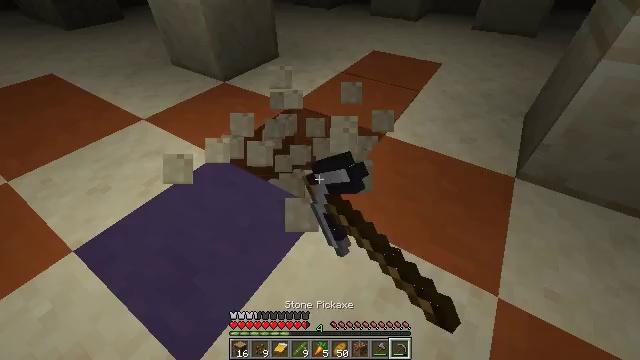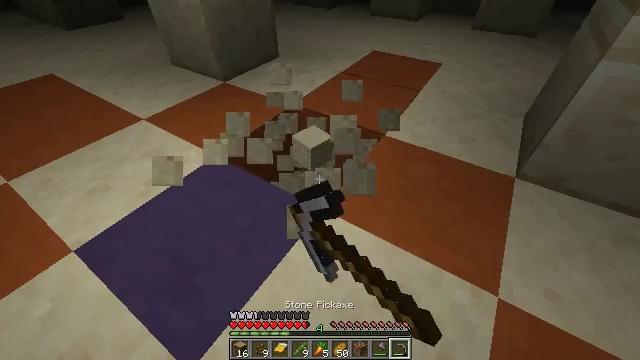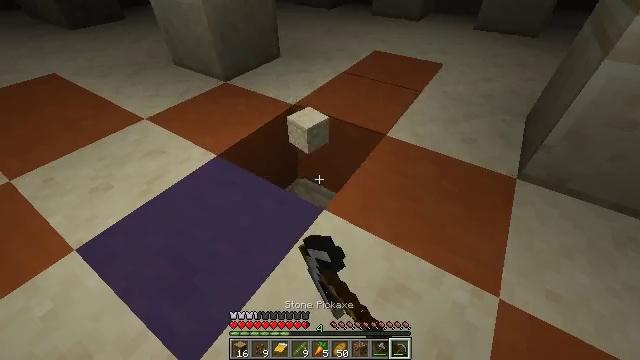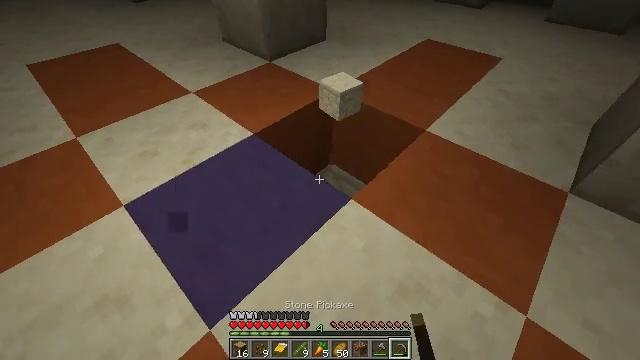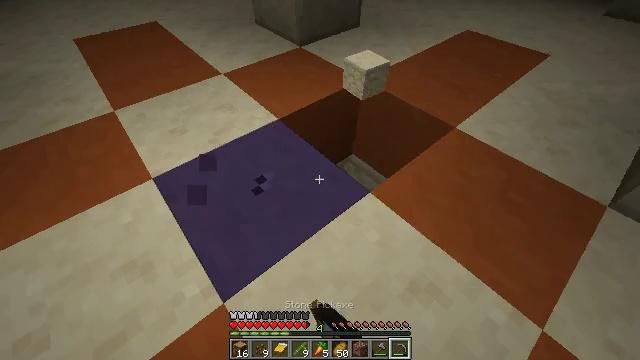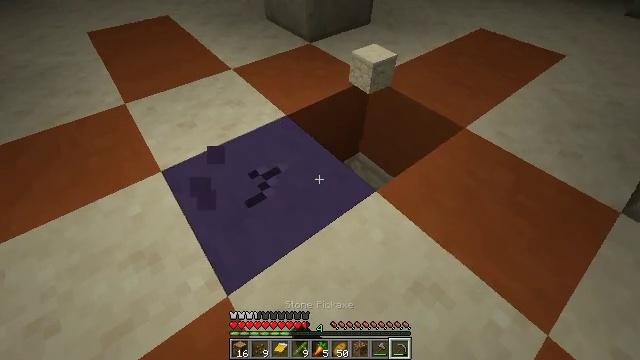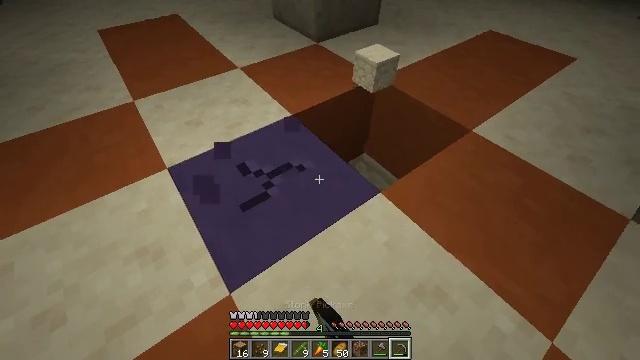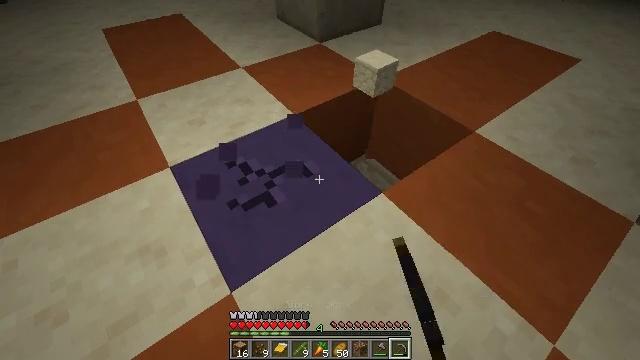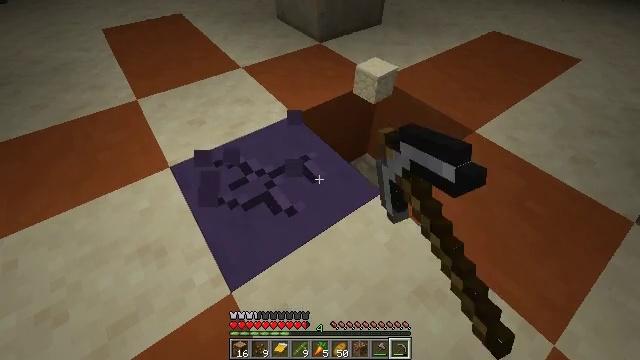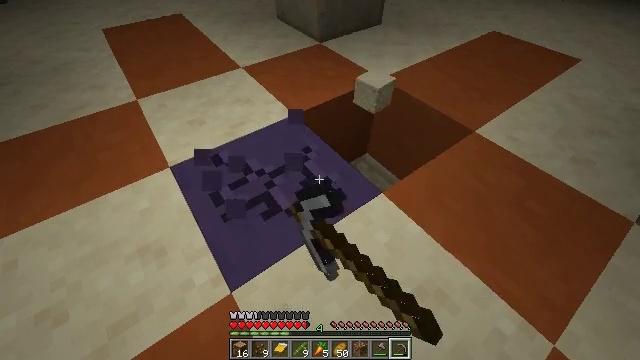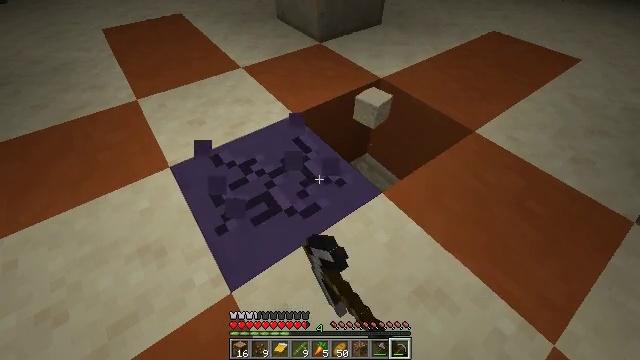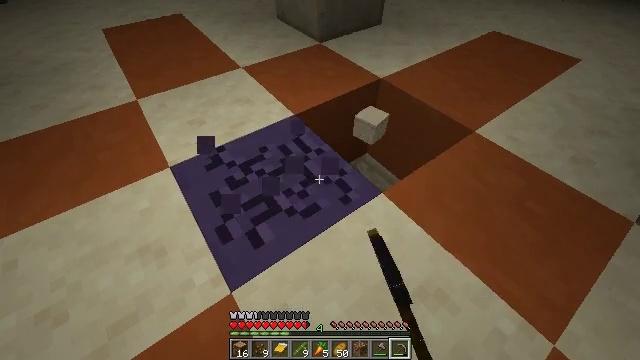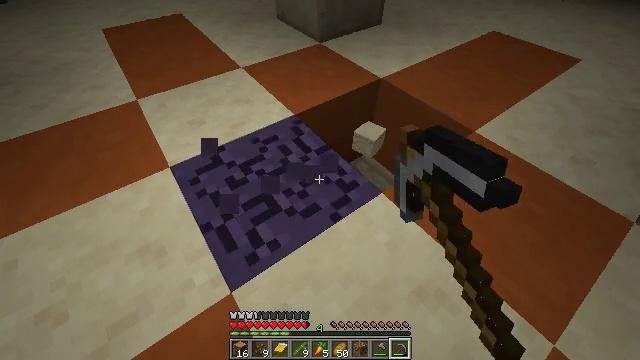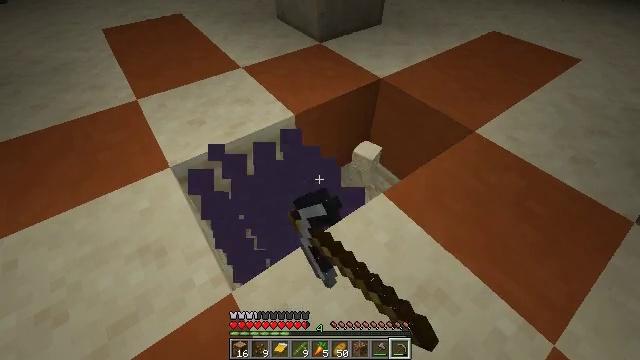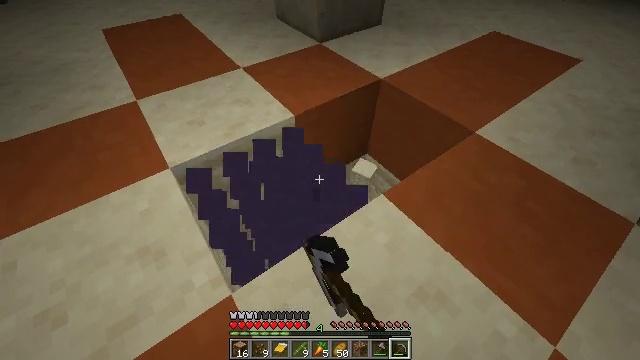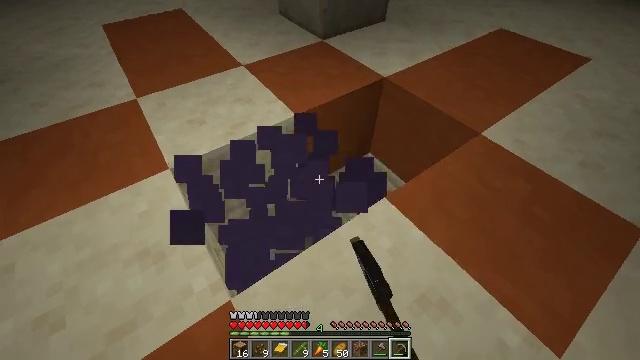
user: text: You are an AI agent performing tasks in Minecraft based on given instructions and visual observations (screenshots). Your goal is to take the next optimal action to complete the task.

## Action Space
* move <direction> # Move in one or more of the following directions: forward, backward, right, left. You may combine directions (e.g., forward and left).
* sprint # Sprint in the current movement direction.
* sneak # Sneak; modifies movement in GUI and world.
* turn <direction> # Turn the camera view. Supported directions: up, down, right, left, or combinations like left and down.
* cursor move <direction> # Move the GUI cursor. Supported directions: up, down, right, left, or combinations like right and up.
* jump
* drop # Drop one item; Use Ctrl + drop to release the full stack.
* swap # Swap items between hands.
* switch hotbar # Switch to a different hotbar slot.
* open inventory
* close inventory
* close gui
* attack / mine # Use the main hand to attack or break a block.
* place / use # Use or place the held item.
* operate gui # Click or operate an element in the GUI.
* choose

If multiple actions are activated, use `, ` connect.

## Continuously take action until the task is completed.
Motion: motion action
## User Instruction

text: Break the block of blue terracotta.
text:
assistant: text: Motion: sneak, attack / mine
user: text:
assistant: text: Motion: sneak, attack / mine
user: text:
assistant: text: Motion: sneak, turn left and down, attack / mine
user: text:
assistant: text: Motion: sneak, turn left and down, attack / mine
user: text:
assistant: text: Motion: sneak, turn left, attack / mine
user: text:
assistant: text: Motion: sneak, turn left, attack / mine
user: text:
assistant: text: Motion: sneak, attack / mine
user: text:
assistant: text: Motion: sneak, attack / mine
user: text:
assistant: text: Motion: sneak, attack / mine
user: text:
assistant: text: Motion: sneak, attack / mine
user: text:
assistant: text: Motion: sneak, attack / mine
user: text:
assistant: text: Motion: sneak, attack / mine
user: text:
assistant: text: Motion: sneak, attack / mine
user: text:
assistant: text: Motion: move forward, sneak, attack / mine
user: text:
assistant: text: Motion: move forward, sneak, attack / mine
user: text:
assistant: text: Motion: move forward, sneak, turn left, attack / mine
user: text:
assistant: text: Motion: move forward, sneak, attack / mine
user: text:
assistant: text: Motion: sneak, attack / mine